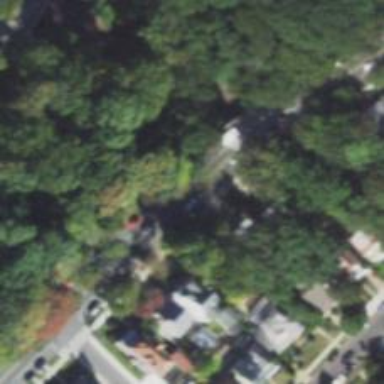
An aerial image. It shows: Residential road with separate sidewalk.